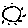
Label: sun